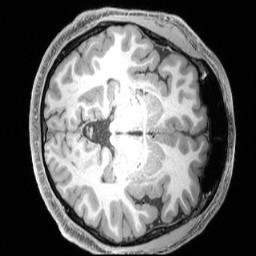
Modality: T1w
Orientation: axial
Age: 30
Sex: male
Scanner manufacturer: siemens
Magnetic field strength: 3 T
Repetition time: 2.4 s
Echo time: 0.00228 s